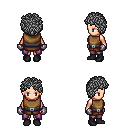
a pixel art fantasy rpg character, female body template, human, light skin, leather chest armor, magenta pants, gray curly afro hairstyle, metal gloves, black shoes, four views (front, back, left, right), 2x2 character sprite sheet, small pixel art, hard edges, no anti-aliasing